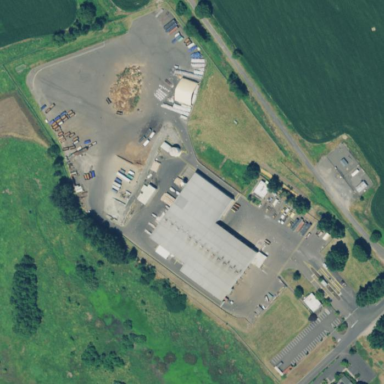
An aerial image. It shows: Industrial area with waste transfer station enclosed by barbed wire fence.